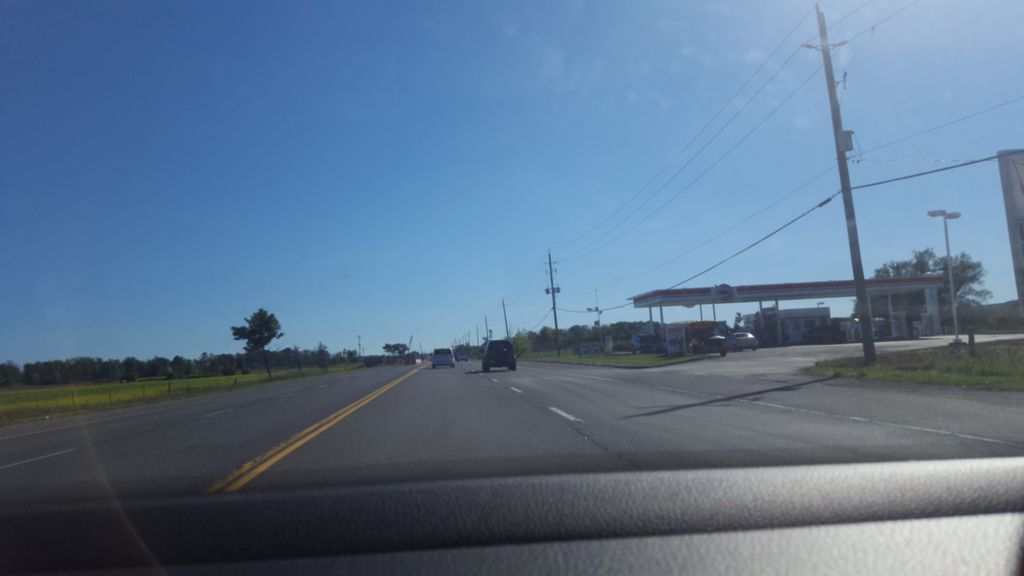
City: hamilton